Interaction volume radius: 5 \u00c5
Interaction volume height: 20 \u00c5
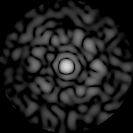
Disorder parameter: 0.8087